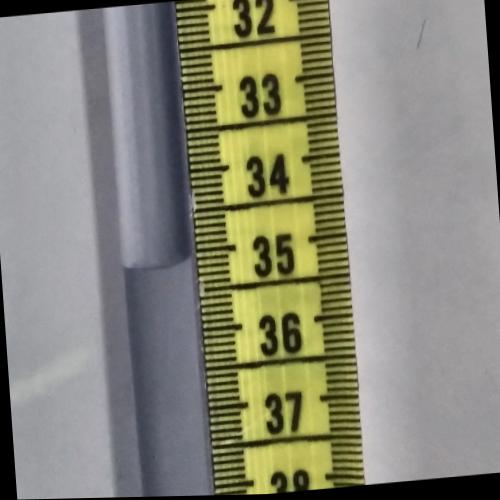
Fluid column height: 35.1 cm